Brain MRI, t2w sequence, axial 2D slice.
Patient: age 42, sex F, weight 95 kg, height 1.95 m
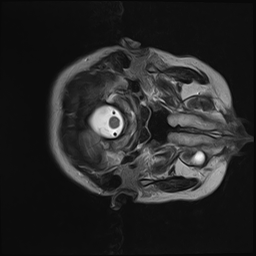